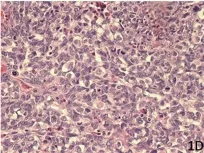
(D) The histopathological section (hematoxylin and eosin staining) of the tissue from the surgical piece.
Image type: pathology (h&e)